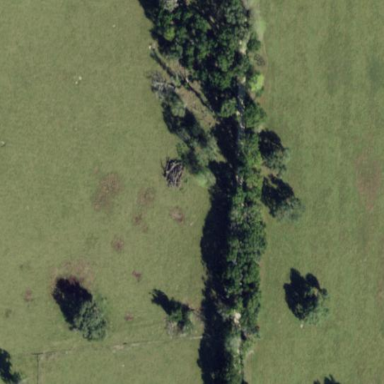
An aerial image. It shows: Mixed leaf woodland.